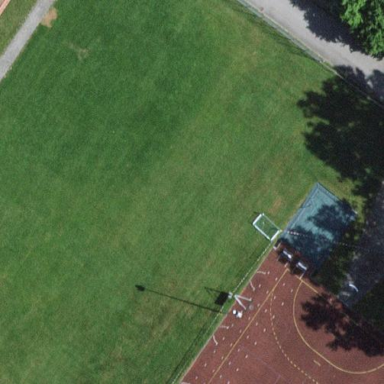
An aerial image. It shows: Grass pitch for leisure activities.